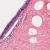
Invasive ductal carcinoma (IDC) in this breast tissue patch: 0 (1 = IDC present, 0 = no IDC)